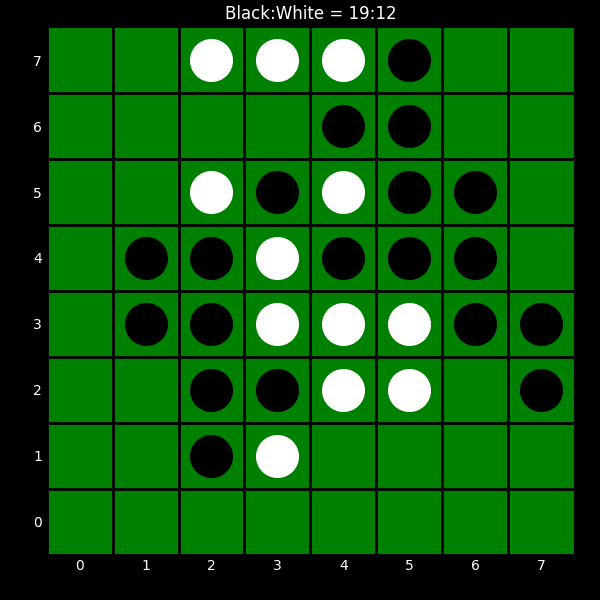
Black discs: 19
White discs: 12